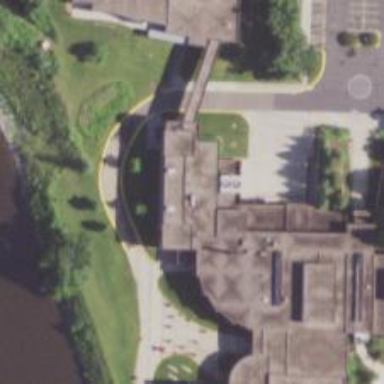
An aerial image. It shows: College building.